Question: I am trying to see if I can change Mvc routing to use a a ticket based system where the route is an guid string to an external dictionary of values. So I setup a new route like so:
'''
routes.Add(new Route("{ticketid}", new Shared.TicketRouteHandler()));
'''
And created a new route handler:
'''
public class TicketRouteHandler : IRouteHandler
{
public IHttpHandler GetHttpHandler(RequestContext requestContext)
{
return new TicketHttpHandler(requestContext);
}
}
'''
And a new HttpHandler class. In the 'ProcessRequest' method, I read the values for the controller and action out of the ticket, and place them into the route data collection:
'''
string ticketidString = this.Request.RouteData.GetRequiredString("ticketid");
var ticket = Shared.Ticket.GetTicket(ticketId);
foreach (var item in ticket)
{
Request.RouteData.Values[item.Key] = item.Value;
}
'''
The controller is executed like normal from there.
In the controller I have it looking for a ticketid parameter and if not found it creates one, and does a RedirecToAction, populating the new Ticket with the controller / action values:
'''
public ActionResult Index(Guid? ticketid)
{
var ticket = Shared.Ticket.GetOrCreateTicket(ticketid);
if (ticketid == null)
{
//push the new values into the ticket dictionary instead of the route
string controller = "Home";
string action = "Index";
ticket.SetRoute(controller, action);
return RedirectToAction(action, controller, new { ticketid = ticket.Id });
}
return View();
}
'''
This is all working fine, the problem is the URL that is created from the redirect action looks like this:
'''
http://localhost:49952/df3b9f26-6c1c-42eb-8d0d-178e03b7e6f6?action=Index&controller=Home
'''
Why is '?action=Index&controller=Home' getting attached to the url?
If I remove the extra pieces and refresh the page, everything loads perfectly from the ticket collection.

I imagine that it's happening after the HttpHandler code is finished.
What can I do to stop this behavior?
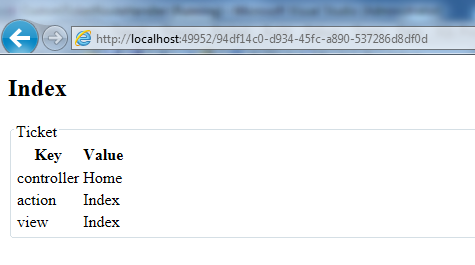
Answer: After digging around the mvc4 source, I think I found a solution:
Derive a new type from 'RedirectToRouteResult', override 'ExecuteResult' and modify the url generation to only return the ticket string:
'''
public class TicketRedirectResult : RedirectToRouteResult
{
public override void ExecuteResult(ControllerContext context)
{
string destinationUrl = UrlHelper.GenerateUrl(
RouteName,
null /* actionName */,
null /* controllerName */,
//Only return the ticket id, not the entire dictionary
new RouteValueDictionary(new { ticketid = RouteValues["ticketid"] }),
Routes,
context.RequestContext, false /* includeImplicitMvcValues */);
// snip other code
}
}
'''
Then in your controller override 'RedirectToAction' to return an instance of the new derived type:
'''
protected override RedirectToRouteResult RedirectToAction(string actionName, string controllerName, RouteValueDictionary routeValues)
{
RouteValueDictionary mergedRouteValues;
if (RouteData == null)
{
mergedRouteValues = MergeRouteValues(actionName, controllerName, null, routeValues, includeImplicitMvcValues: true);
}
else
{
mergedRouteValues = MergeRouteValues(actionName, controllerName, RouteData.Values, routeValues, includeImplicitMvcValues: true);
}
//Only change here
return new TicketRedirectResult(mergedRouteValues);
}
'''
Now the redirects only populates the ticket portion in the url.